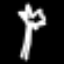
Label: palm tree